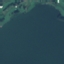
Land use / land cover: SeaLake